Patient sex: M
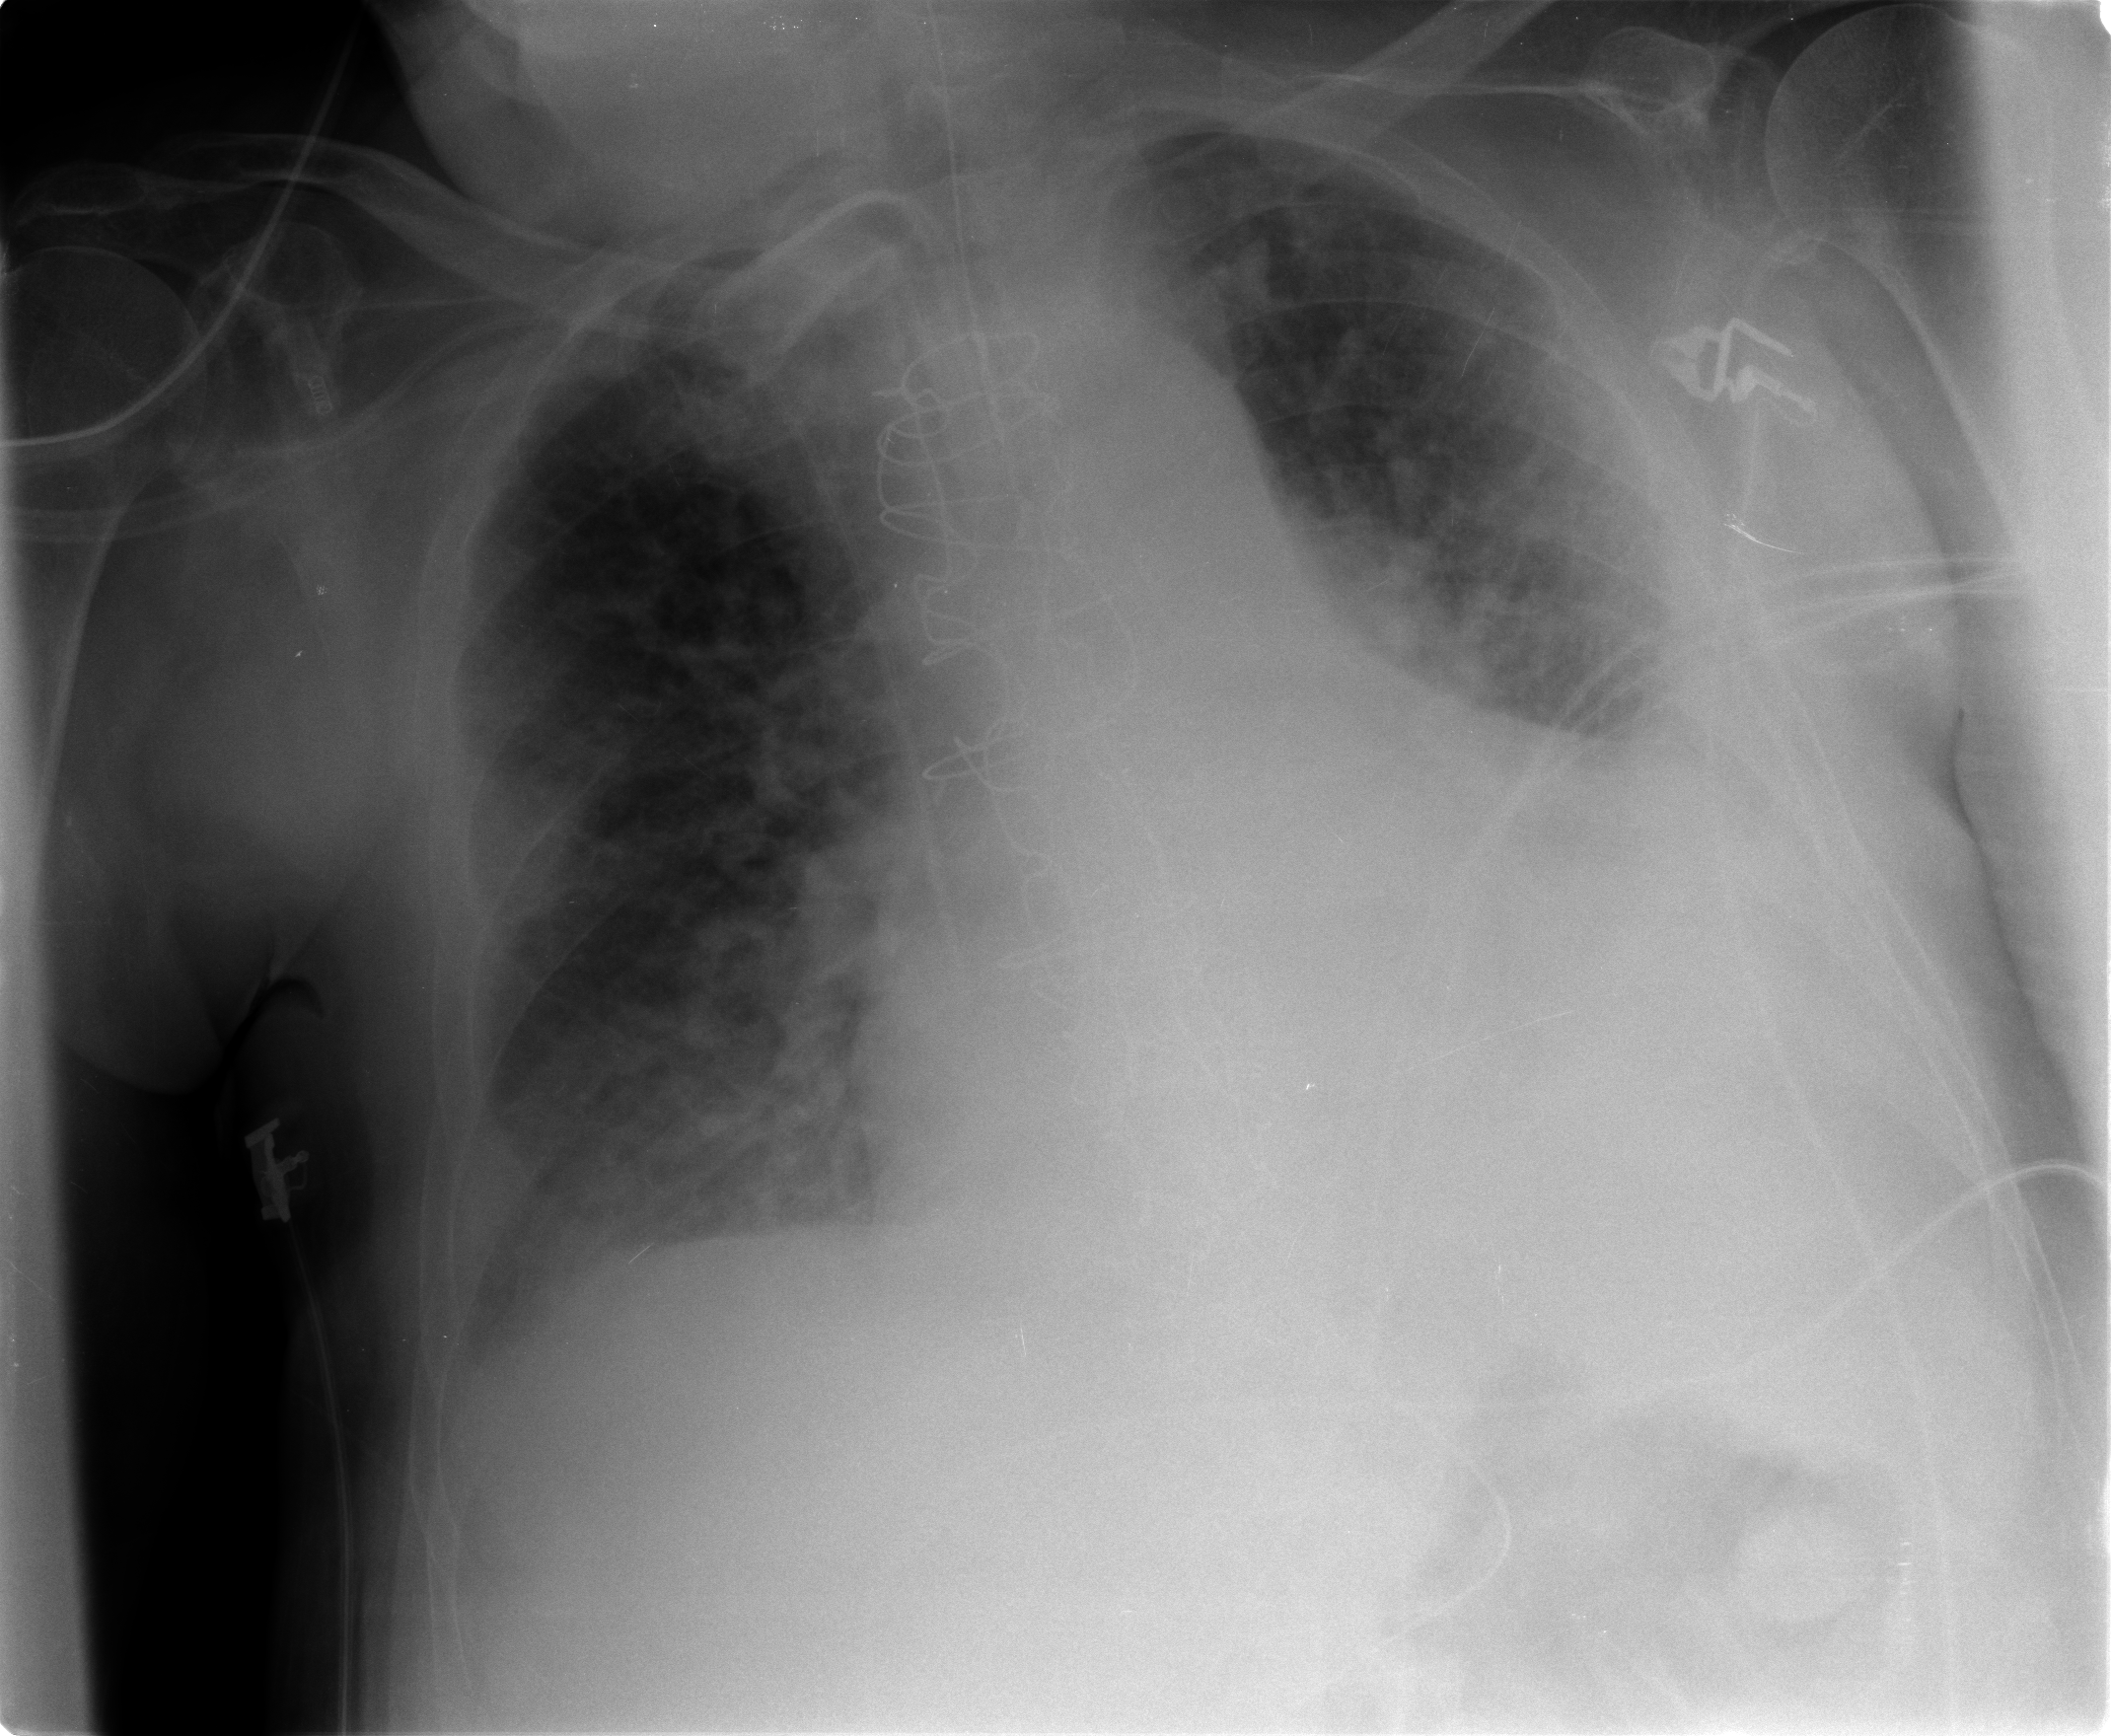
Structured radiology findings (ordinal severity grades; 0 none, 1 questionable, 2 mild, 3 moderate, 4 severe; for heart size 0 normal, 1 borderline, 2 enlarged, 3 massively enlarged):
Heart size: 2
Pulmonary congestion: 2
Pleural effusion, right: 2
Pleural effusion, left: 3
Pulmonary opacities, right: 2
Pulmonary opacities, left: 2
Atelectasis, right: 2
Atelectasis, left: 2